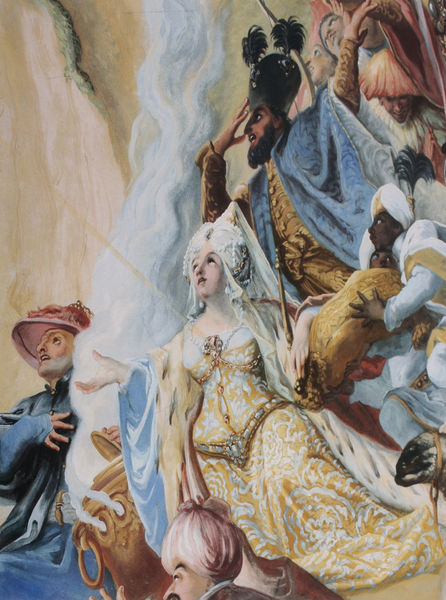
Titel: Die Menschwerdung des Herrn - "Asia" in Begleitung eines Chinamissionars, auf die Königin von Saba ist alludiert
Künstler: Cosmas Damian Asam
Standort: Ingolstadt
Institution: Oratorium "Maria de Victoria"
Schlagwörter: blau, feder, gemälde, hand, himmel, mann, wasser, weiß, fluss, gelb, grün, menschen, frau, hell, hut, hüte, kleid, männer, schmuck, schwarz, blick, dame, rot, schleier, malerei, augen, barock, blicke, diener, judith, sehen, schauen, rauch, gewand, gold, reich, stoffe, personen, perle, perlen, rokoko, wasserfall, amphore, henkel, krug, vase, perspektive, figuren, detail, knöpfe, ring, gefäß, bayern, orient, asien, asiatisch, mythologie, göttin, brokat, staunen, erleuchtet, sklave, schnauze, weihrauch, edelstein, mohr, deckengemälde, fresko, golden, prunk, turban, zepter, kessel, europa, erwartung, kontinent, pastelle, frasko, orientale, deckenfresko, überraschung, moslems, ethnien, barockmalerei, goldschmiede, kntinente